Interaction volume radius: 10 \u00c5
Interaction volume height: 20 \u00c5
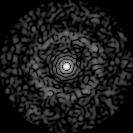
Disorder parameter: 0.8258